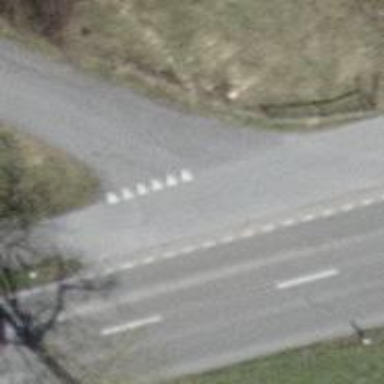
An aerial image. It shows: Smoothly paved residential road.